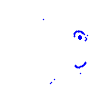
Particle: proton